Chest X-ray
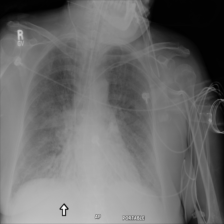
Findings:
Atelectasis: negative
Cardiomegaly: negative
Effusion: negative
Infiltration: positive
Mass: negative
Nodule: negative
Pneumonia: negative
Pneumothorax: negative
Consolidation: negative
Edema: positive
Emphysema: negative
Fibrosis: negative
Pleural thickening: negative
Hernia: negative